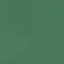
Land use / land cover class: SeaLake